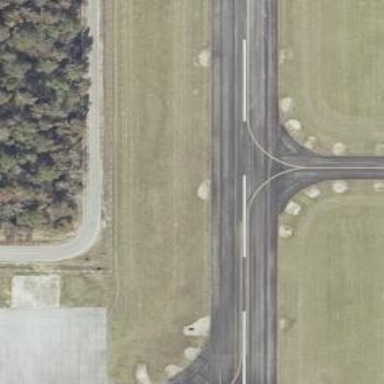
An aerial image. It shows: Runway surface made of asphalt at airport.